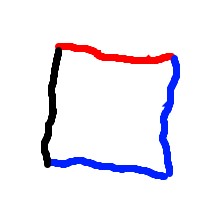
Shape: square